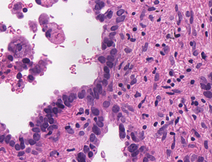
Tumor epithelial tissue: yes
Tumor-associated stroma tissue: yes
Normal tissue: no